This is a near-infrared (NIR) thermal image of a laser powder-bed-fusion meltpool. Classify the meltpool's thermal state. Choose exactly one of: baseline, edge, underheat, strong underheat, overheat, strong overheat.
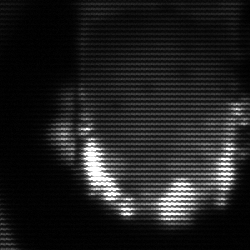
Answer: baseline